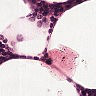
Metastatic tissue present: no